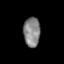
Tissue: prostate
Cell type: T cells
Senescence score: 0.3584
Nuclear area (px): 479
Mean DAPI intensity: 134.322